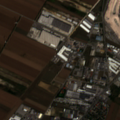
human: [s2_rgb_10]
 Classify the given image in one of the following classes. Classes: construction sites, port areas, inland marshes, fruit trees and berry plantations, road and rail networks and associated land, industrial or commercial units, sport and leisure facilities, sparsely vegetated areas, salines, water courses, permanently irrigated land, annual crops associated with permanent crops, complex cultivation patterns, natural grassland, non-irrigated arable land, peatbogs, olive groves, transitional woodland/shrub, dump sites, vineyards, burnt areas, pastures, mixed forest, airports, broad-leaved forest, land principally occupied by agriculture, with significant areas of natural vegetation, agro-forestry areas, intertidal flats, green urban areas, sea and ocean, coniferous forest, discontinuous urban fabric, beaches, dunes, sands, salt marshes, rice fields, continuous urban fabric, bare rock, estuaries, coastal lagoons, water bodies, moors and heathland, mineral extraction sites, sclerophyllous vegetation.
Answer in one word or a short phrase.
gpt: discontinuous urban fabric, industrial or commercial units, non-irrigated arable land